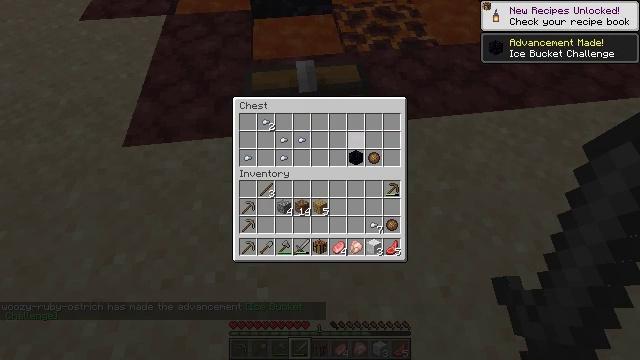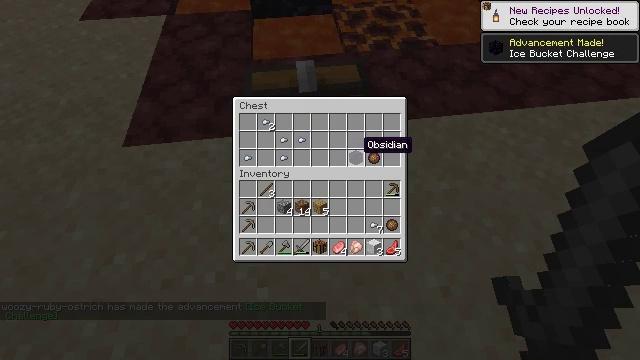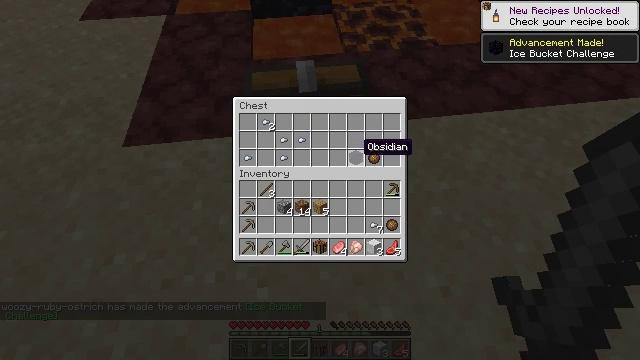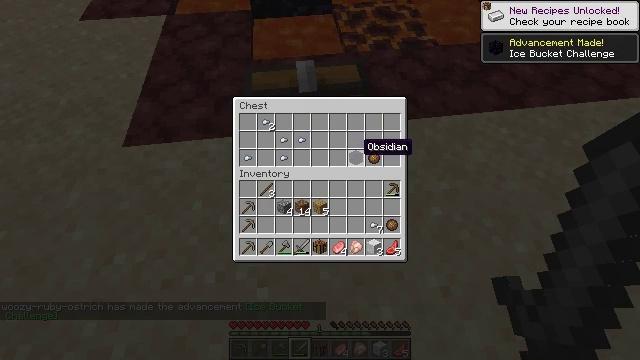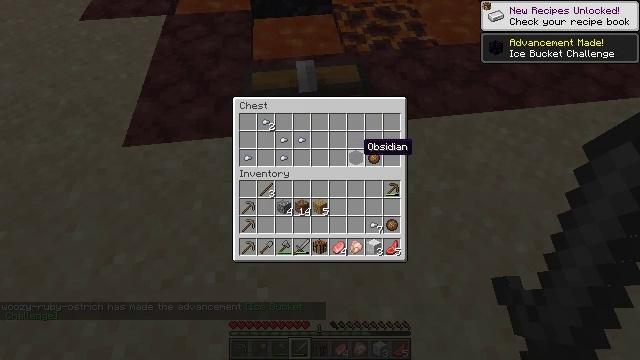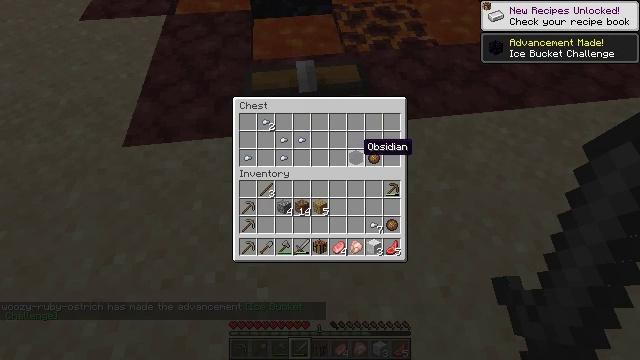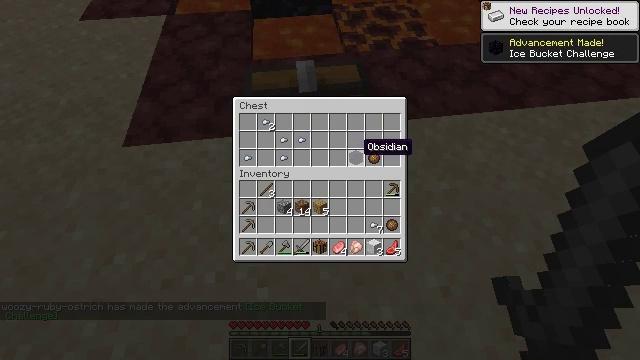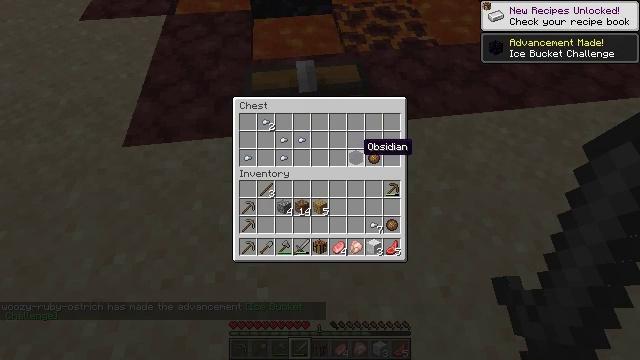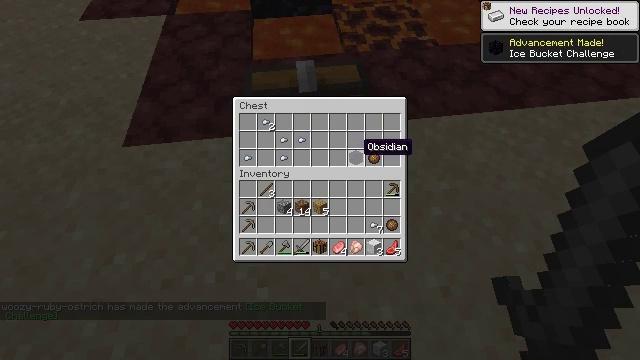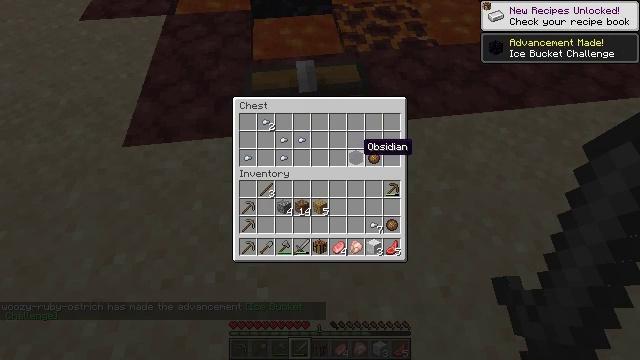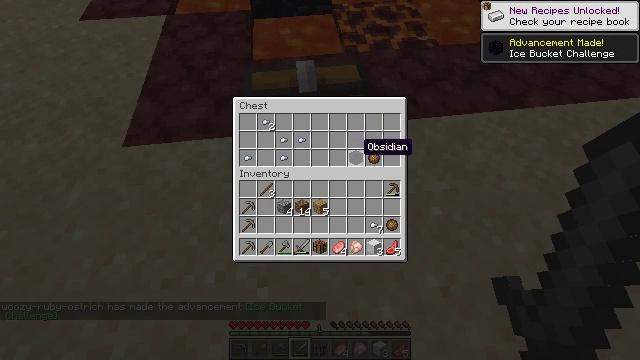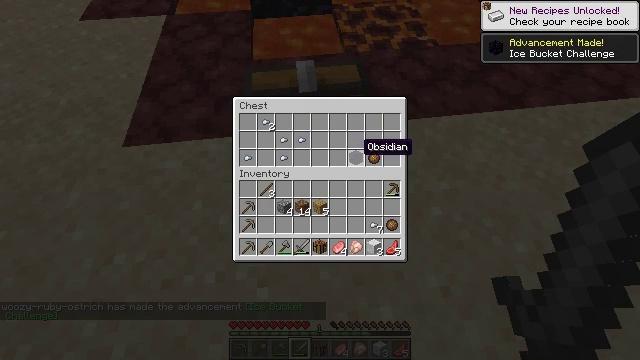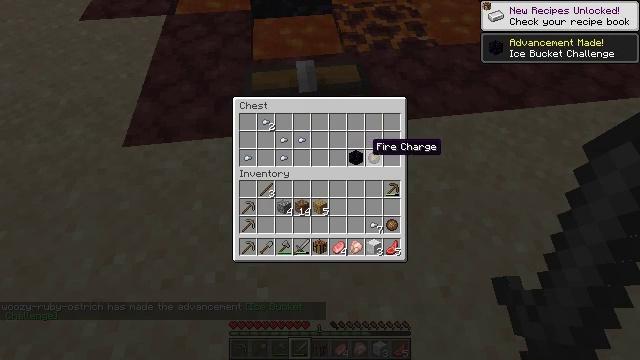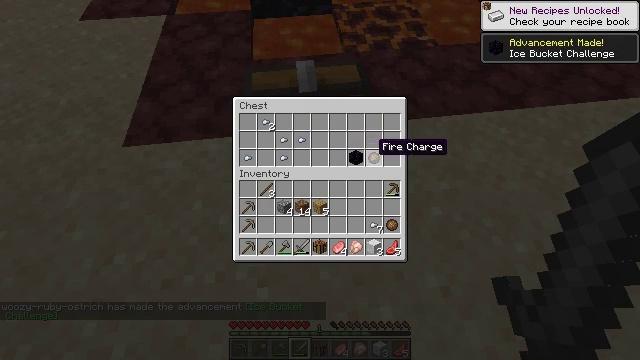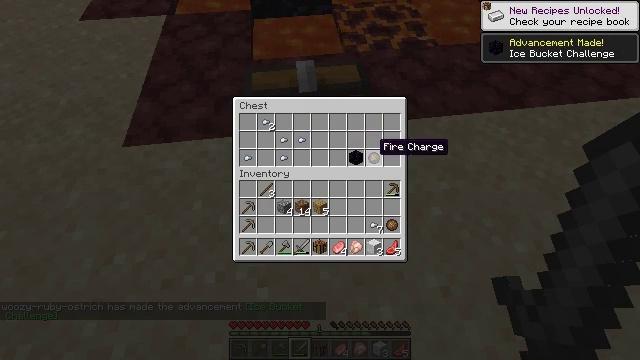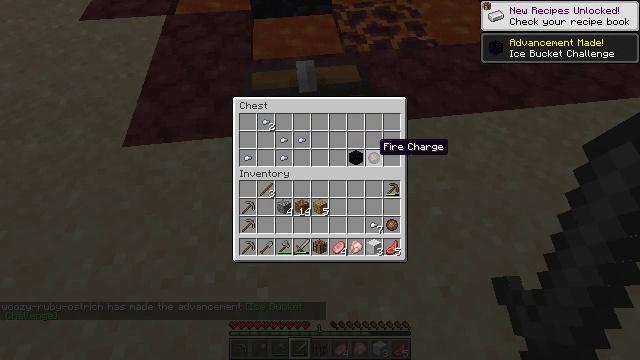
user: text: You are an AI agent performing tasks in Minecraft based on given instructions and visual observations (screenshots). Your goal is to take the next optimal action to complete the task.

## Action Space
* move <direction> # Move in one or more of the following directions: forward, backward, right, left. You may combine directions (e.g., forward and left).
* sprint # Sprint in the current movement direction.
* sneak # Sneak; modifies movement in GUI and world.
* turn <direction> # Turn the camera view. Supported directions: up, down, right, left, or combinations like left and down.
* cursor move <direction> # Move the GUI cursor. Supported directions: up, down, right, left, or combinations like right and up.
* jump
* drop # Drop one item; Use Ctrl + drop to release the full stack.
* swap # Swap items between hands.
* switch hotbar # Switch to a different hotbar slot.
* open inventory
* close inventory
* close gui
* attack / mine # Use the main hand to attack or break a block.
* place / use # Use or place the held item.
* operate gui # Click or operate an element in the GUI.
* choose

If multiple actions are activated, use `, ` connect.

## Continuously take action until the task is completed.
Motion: motion action
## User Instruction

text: Gather the chest from its place.
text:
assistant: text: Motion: sneak, cursor move down
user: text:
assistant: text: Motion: sneak
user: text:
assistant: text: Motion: sneak
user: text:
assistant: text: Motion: sneak
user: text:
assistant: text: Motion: sneak
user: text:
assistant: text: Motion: sneak
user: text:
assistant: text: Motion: sneak
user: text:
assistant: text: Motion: sneak
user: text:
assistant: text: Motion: sneak
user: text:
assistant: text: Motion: sneak
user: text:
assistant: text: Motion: sneak
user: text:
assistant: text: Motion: sneak, cursor move right
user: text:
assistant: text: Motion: sneak
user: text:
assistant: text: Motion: sneak
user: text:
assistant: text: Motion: sneak
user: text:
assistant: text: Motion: sneak
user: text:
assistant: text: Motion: sneak, operate gui
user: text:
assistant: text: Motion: sneak, operate gui
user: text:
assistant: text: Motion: sneak, operate gui
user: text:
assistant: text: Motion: sneak
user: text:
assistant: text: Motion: sneak, cursor move left
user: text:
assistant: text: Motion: sneak, operate gui
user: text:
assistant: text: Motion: sneak, operate gui
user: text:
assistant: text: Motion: sneak, operate gui
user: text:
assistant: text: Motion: sneak, cursor move left
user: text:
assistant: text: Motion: sneak, cursor move left
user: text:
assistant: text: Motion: sneak, cursor move left
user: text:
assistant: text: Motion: sneak, cursor move left
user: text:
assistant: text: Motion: sneak
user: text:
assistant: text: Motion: sneak